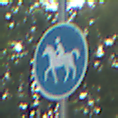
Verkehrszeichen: Reitweg
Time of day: SunriseSunset
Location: Outdoor (Suburban)
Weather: PartlyCloudy
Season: NotSpecified
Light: Natural